Question: In a storyboard I have added 2 views. On each there's a TabBar (I'm doing navigation programmatically).

I added ViewController class to my view with table:
MediaListViewController.h
MediaListViewController.m
And on my main view i do this:
'''
-(void)tabBar:(UITabBar *)tabBar didSelectItem:(UITabBarItem *)item
{
if(item.title!=@"All")
{
MediaListViewController *tableViewController =[[MediaListViewController alloc] init];
[self.navigationController pushViewController:tableViewController animated:YES];
}
}
'''
It enters MediaListViewController loaded function, but my view from StoryBoard doesn't sghow up. just black screen.
What am i doing wrong?
I finally did this, almost...
I have added this:
'''
UIStoryboard *storyboard = [UIStoryboard storyboardWithName:@"Main_iPhone" bundle:nil];
MediaListViewController *viewController = (MediaListViewController *)[storyboard instantiateViewControllerWithIdentifier:@"Table"];
[self.navigationController pushViewController:viewController animated:YES];
'''
But now, for some reason TabBar doesn't show up -
As you can see from screenshot - there is TabBar
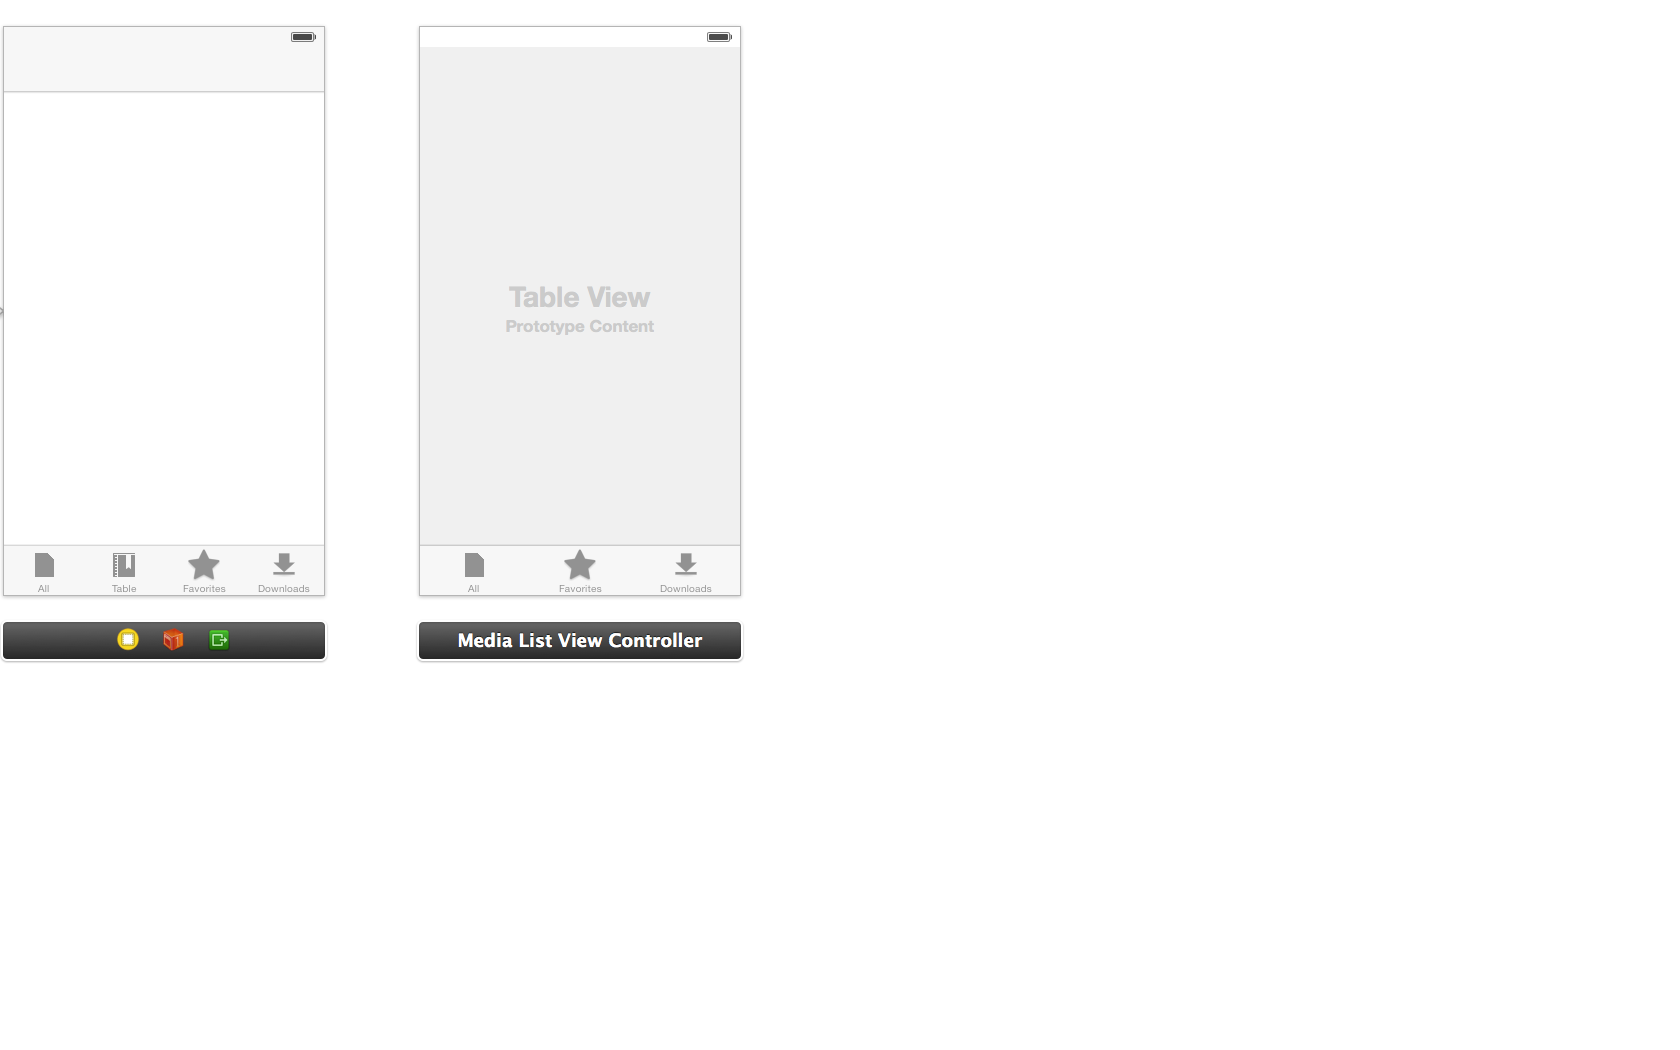
Answer: Constraints weren't set correctly, thats why my app TabBar was somewhere out of rang of display